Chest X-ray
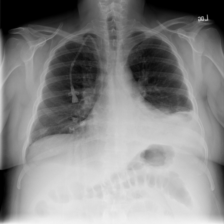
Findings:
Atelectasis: positive
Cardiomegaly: negative
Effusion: positive
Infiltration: negative
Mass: negative
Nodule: negative
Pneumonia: negative
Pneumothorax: negative
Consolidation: positive
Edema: negative
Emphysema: negative
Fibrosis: negative
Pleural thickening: negative
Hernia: negative